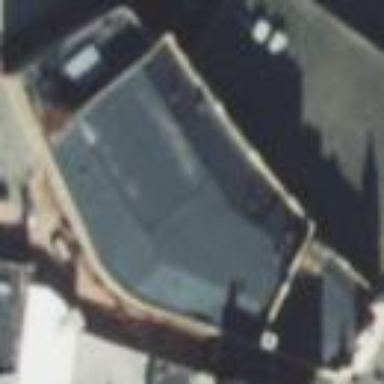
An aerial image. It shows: Cinema building.